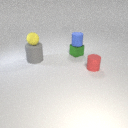
small green metal cube to the right of large gray rubber cylinder